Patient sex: M
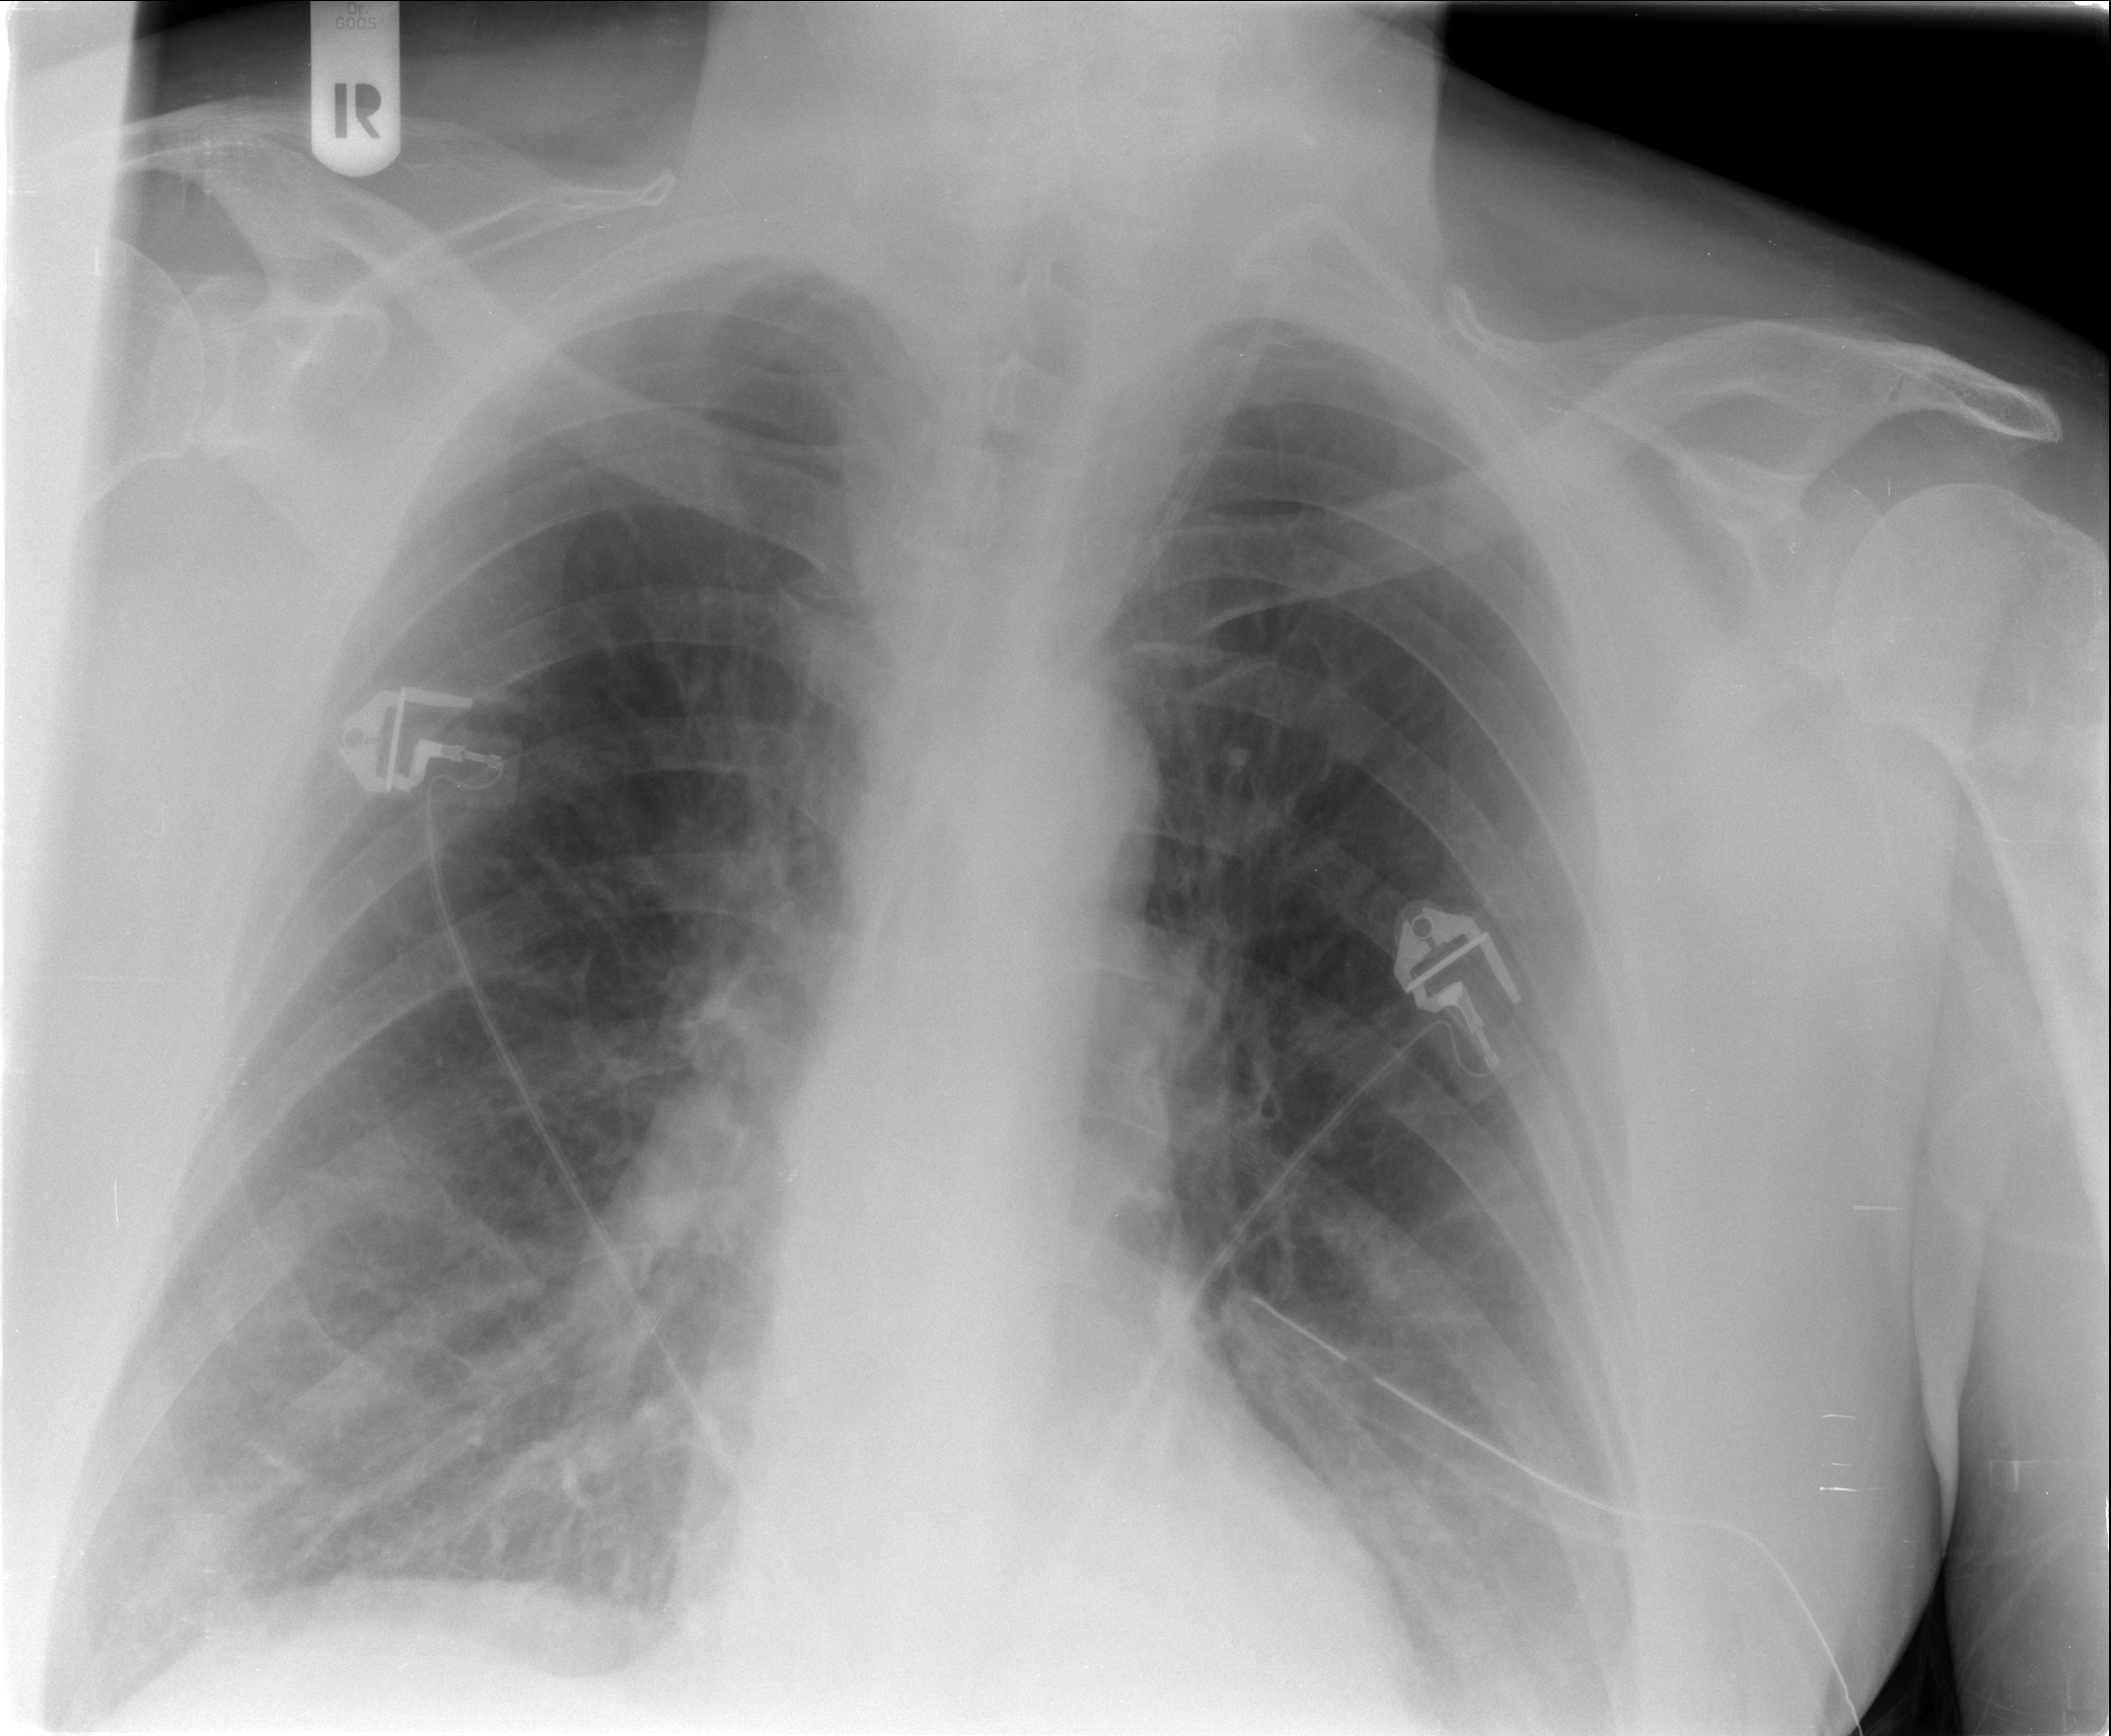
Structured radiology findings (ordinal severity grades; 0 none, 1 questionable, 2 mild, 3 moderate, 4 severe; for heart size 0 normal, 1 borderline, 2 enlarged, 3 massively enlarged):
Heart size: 0
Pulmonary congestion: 0
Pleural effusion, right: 0
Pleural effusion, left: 2
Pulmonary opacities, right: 2
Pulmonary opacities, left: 0
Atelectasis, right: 2
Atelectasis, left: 2